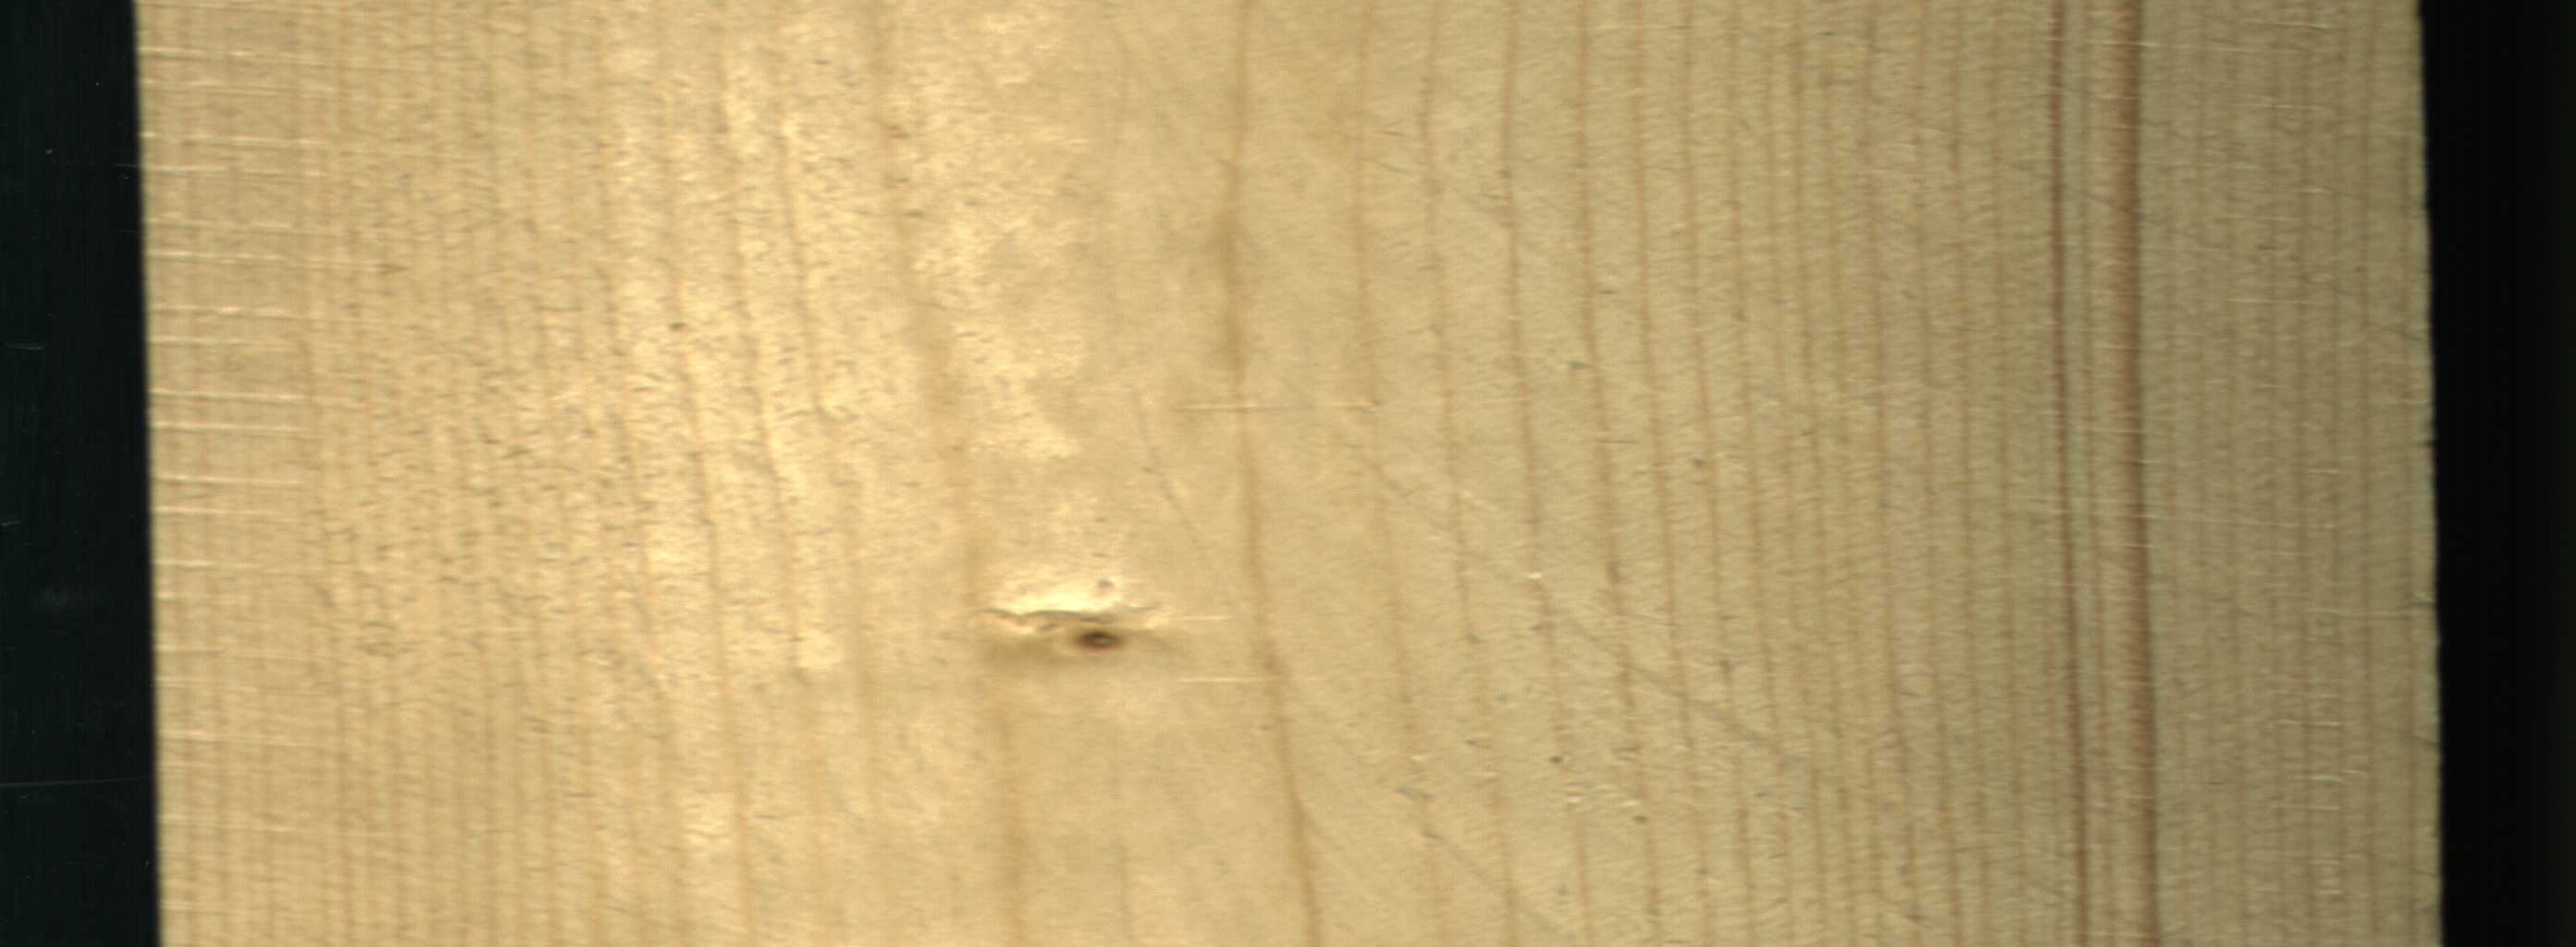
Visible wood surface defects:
Live_Knot